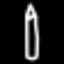
Label: pencil